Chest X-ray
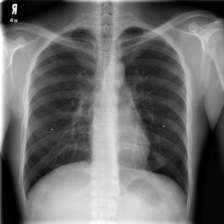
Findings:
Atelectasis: negative
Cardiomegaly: negative
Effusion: negative
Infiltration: negative
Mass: negative
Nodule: negative
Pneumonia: negative
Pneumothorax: negative
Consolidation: negative
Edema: negative
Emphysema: negative
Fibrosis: negative
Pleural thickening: negative
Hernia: negative